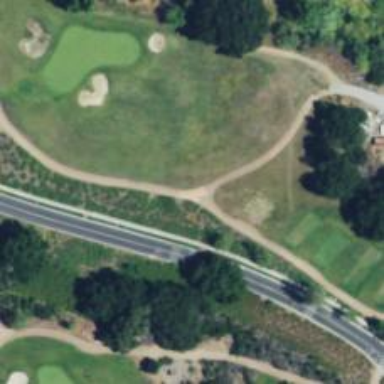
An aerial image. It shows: Golf cartpath that is also road path.